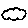
Label: cloud